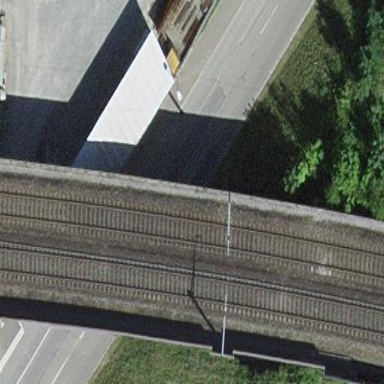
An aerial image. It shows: Man-made bridge.